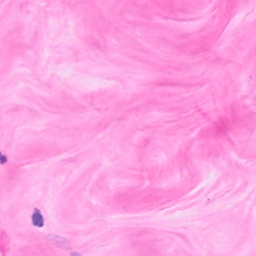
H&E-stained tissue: Breast